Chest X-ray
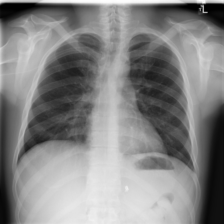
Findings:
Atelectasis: positive
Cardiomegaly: negative
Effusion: negative
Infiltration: positive
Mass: negative
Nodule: negative
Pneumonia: negative
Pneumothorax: negative
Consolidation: negative
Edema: negative
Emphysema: negative
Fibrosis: negative
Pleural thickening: negative
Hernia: negative